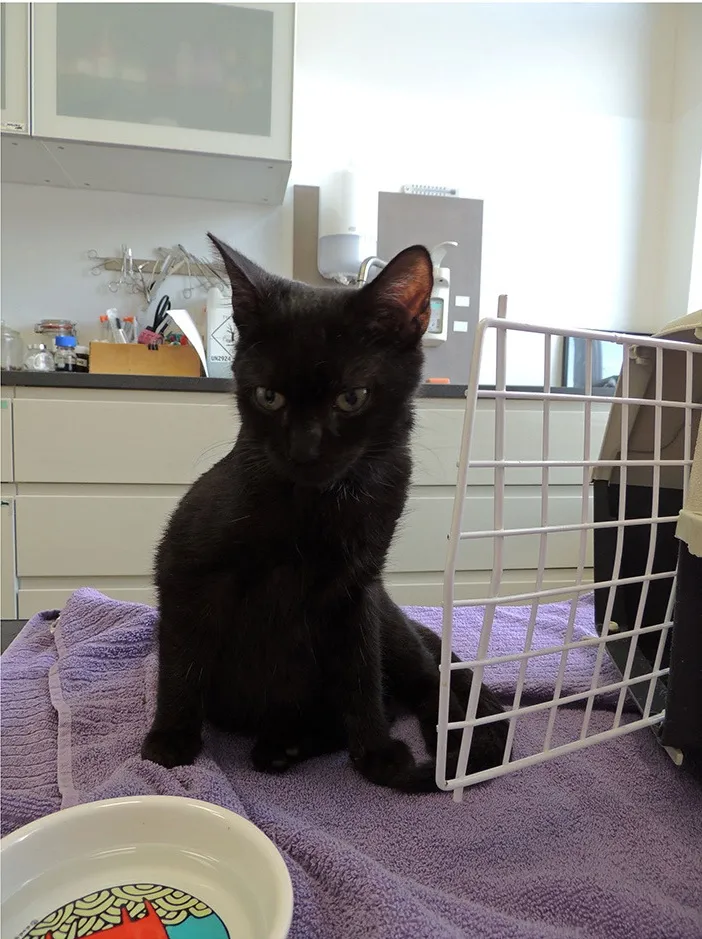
Patient at age of 8 months, weight 2.7 kg.
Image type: medical_photograph (other_medical_photograph)